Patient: sex F, age 36
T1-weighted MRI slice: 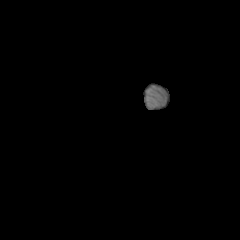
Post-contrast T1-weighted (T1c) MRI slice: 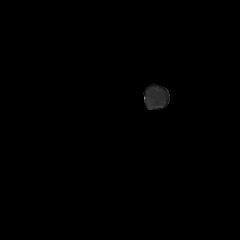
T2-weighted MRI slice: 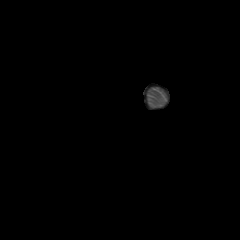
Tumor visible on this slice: no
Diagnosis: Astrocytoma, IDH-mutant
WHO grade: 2